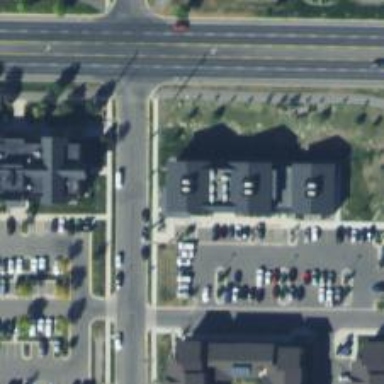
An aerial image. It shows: Healthcare clinic.